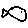
Label: fish